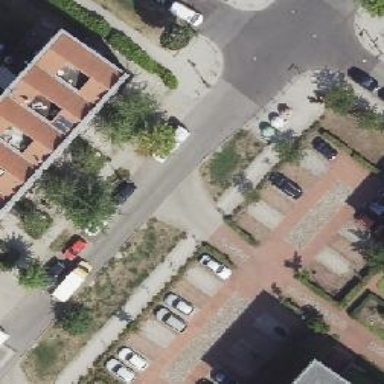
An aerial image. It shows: Residential road with asphalt surface and separate sidewalk. There is parallel parking lane on the left side.